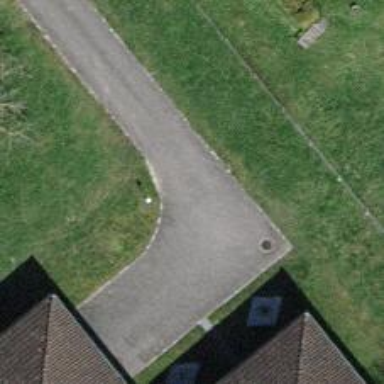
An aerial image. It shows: Driveway leading to service road.